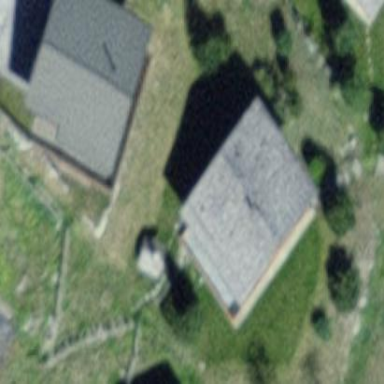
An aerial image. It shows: Building with tile roof.